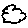
Label: cloud